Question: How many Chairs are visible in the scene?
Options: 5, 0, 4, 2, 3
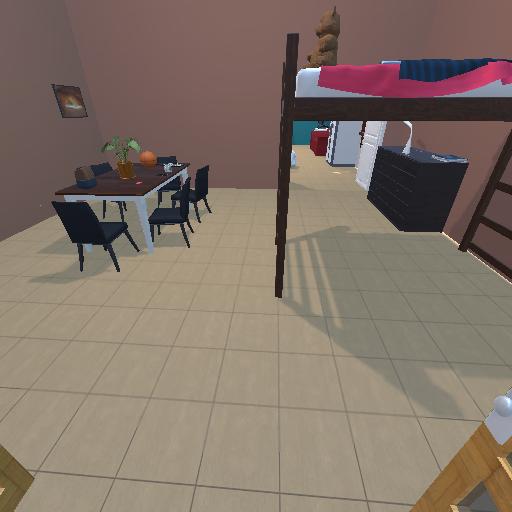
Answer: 5